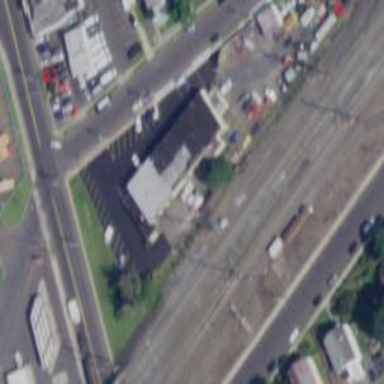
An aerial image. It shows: Car repair shop located in building.